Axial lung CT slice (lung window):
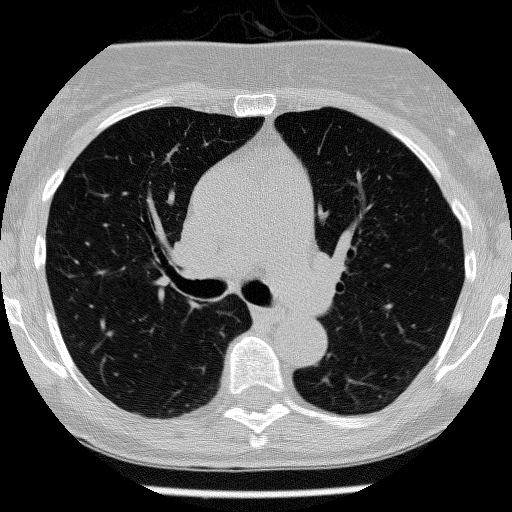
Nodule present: no